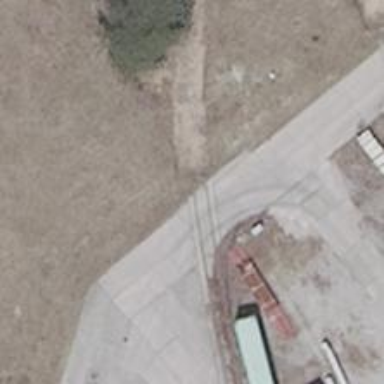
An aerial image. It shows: Railway yard.